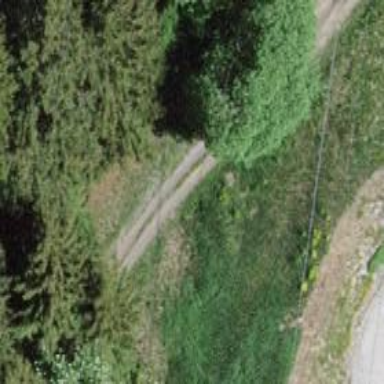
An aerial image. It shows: Compacted path road.